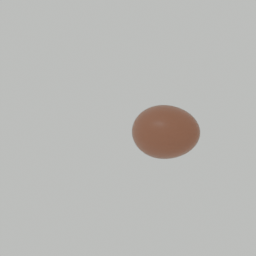
Label: nature